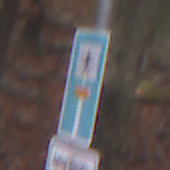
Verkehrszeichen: SackgasseFussgaengerDurchlaessig
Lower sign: HinweisGeaenderteVorfahrtVerkehrsfuehrungVerkehrsregelung3
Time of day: Midday
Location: Outdoor (Nature)
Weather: Overcast
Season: Autumn
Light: Natural